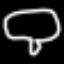
Label: mushroom